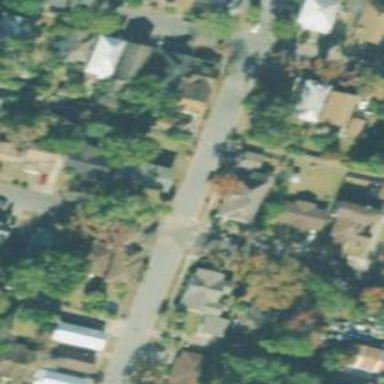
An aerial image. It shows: Alleyway designated as service road.